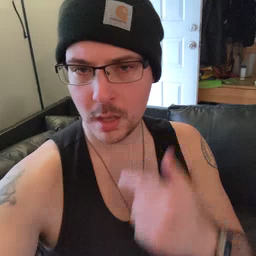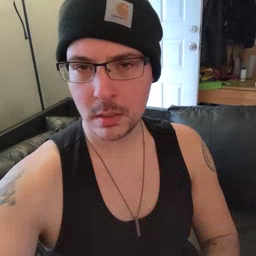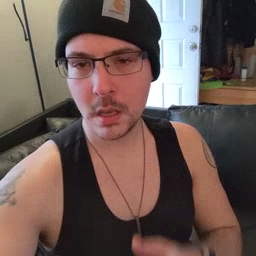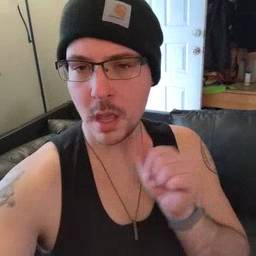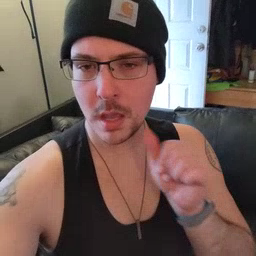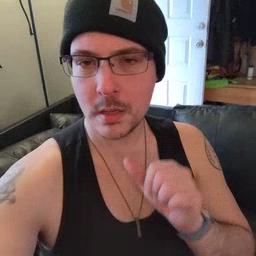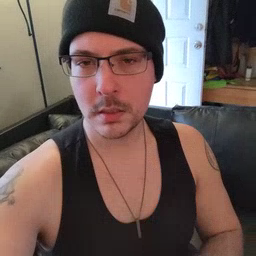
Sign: aunt